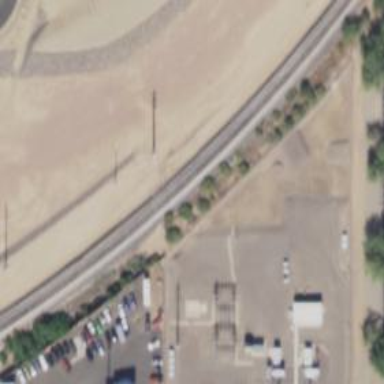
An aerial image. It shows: Railway line on embankment.